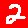
Digit: 2